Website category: restaurant
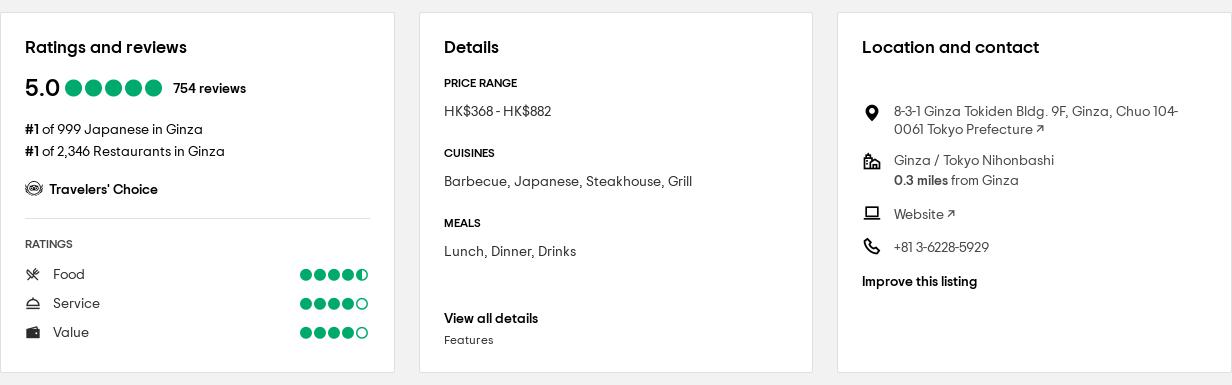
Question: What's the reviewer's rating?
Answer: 5.0

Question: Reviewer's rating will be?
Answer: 5.0

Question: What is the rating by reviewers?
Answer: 5.0

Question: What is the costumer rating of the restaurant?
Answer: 5.0

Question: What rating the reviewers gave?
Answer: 5.0

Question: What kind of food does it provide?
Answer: Barbecue, Japanese, Steakhouse, Grill

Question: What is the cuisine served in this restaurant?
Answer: Barbecue, Japanese, Steakhouse, Grill

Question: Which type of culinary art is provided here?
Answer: Barbecue, Japanese, Steakhouse, Grill

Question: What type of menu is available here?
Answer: Barbecue, Japanese, Steakhouse, Grill

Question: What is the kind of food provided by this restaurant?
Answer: Barbecue, Japanese, Steakhouse, Grill

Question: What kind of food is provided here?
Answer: Barbecue, Japanese, Steakhouse, Grill

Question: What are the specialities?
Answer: Barbecue, Japanese, Steakhouse, Grill

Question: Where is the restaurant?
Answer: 8-3-1 Ginza Tokiden Bldg. 9F, Ginza, Chuo 104-0061 Tokyo Prefecture

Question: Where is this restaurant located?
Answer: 8-3-1 Ginza Tokiden Bldg. 9F, Ginza, Chuo 104-0061 Tokyo Prefecture

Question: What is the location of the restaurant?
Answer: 8-3-1 Ginza Tokiden Bldg. 9F, Ginza, Chuo 104-0061 Tokyo Prefecture

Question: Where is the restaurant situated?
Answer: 8-3-1 Ginza Tokiden Bldg. 9F, Ginza, Chuo 104-0061 Tokyo Prefecture

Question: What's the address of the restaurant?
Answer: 8-3-1 Ginza Tokiden Bldg. 9F, Ginza, Chuo 104-0061 Tokyo Prefecture

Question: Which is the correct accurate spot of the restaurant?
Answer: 8-3-1 Ginza Tokiden Bldg. 9F, Ginza, Chuo 104-0061 Tokyo Prefecture

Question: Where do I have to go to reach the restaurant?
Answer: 8-3-1 Ginza Tokiden Bldg. 9F, Ginza, Chuo 104-0061 Tokyo Prefecture

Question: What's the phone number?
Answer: +81 3-6228-5929

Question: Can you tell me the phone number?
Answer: +81 3-6228-5929

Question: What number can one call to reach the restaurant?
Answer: +81 3-6228-5929

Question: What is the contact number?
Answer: +81 3-6228-5929

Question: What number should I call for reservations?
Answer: +81 3-6228-5929

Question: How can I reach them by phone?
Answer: +81 3-6228-5929